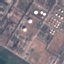
Land use / land cover class: Industrial